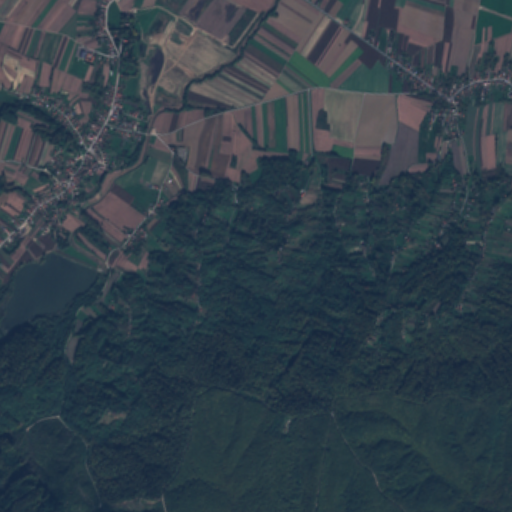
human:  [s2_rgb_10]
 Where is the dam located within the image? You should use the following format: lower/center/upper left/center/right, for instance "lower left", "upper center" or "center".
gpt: The dam is located in the center left of the image.
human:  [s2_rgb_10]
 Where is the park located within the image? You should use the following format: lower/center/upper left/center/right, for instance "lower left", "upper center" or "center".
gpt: The park is located in the upper left of the image.
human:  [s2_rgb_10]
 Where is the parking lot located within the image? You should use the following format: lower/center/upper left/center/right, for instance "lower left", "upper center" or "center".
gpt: The parking lot is located in the upper left of the image.
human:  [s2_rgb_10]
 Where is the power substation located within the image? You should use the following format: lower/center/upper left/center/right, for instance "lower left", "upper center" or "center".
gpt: The power substation is located in the upper right of the image.
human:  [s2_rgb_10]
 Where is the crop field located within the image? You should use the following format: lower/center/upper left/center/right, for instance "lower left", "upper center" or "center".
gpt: There is no crop field in the image.